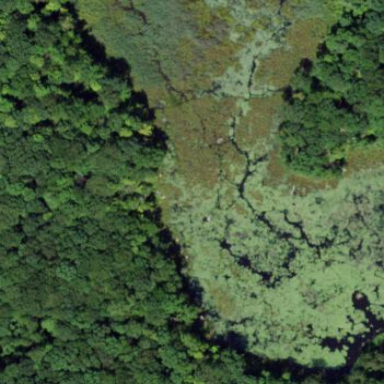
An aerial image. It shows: Swampy wetland area.